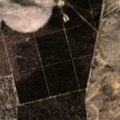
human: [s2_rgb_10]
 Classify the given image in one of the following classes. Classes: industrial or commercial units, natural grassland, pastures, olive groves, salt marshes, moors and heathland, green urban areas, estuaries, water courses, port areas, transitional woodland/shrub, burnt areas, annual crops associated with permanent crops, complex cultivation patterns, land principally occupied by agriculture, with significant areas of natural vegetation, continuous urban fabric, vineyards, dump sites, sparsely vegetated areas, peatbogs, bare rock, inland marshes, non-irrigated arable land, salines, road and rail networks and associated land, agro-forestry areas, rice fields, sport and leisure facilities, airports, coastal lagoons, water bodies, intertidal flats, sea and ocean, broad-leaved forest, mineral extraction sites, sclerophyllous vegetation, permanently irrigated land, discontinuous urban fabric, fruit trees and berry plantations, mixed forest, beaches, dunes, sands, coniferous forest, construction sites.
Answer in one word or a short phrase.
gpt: permanently irrigated land, coniferous forest, transitional woodland/shrub